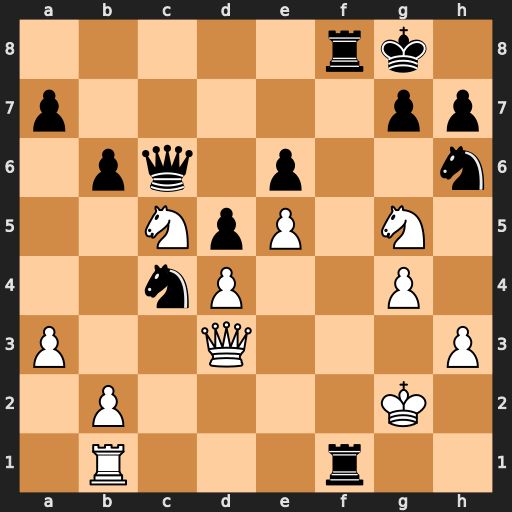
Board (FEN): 5rk1/p5pp/1pq1p2n/2NpP1N1/2nP2P1/P2Q3P/1P4K1/1R3r2
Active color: w
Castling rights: -
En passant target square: -
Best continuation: Qxh7#